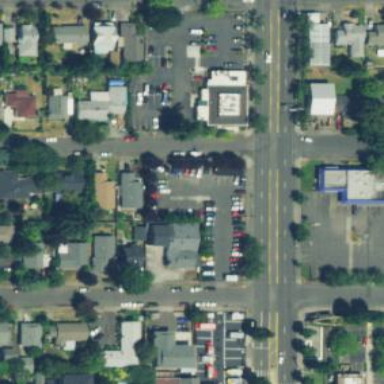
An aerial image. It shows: Car shop in retail area.